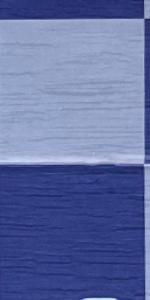
Label: Empty